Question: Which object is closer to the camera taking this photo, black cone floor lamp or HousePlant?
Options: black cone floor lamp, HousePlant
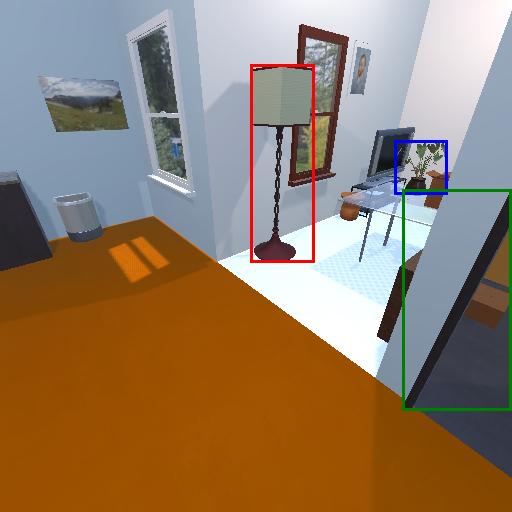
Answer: black cone floor lamp